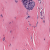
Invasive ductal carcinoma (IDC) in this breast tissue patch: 0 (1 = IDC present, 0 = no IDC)